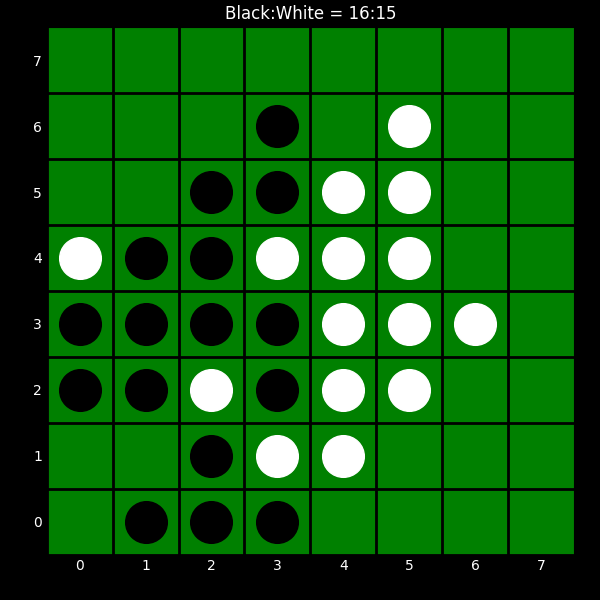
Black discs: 16
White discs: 15